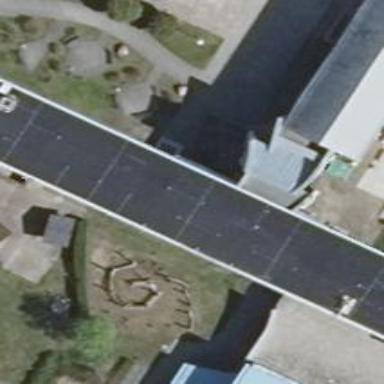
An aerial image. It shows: School building with flat black roof.